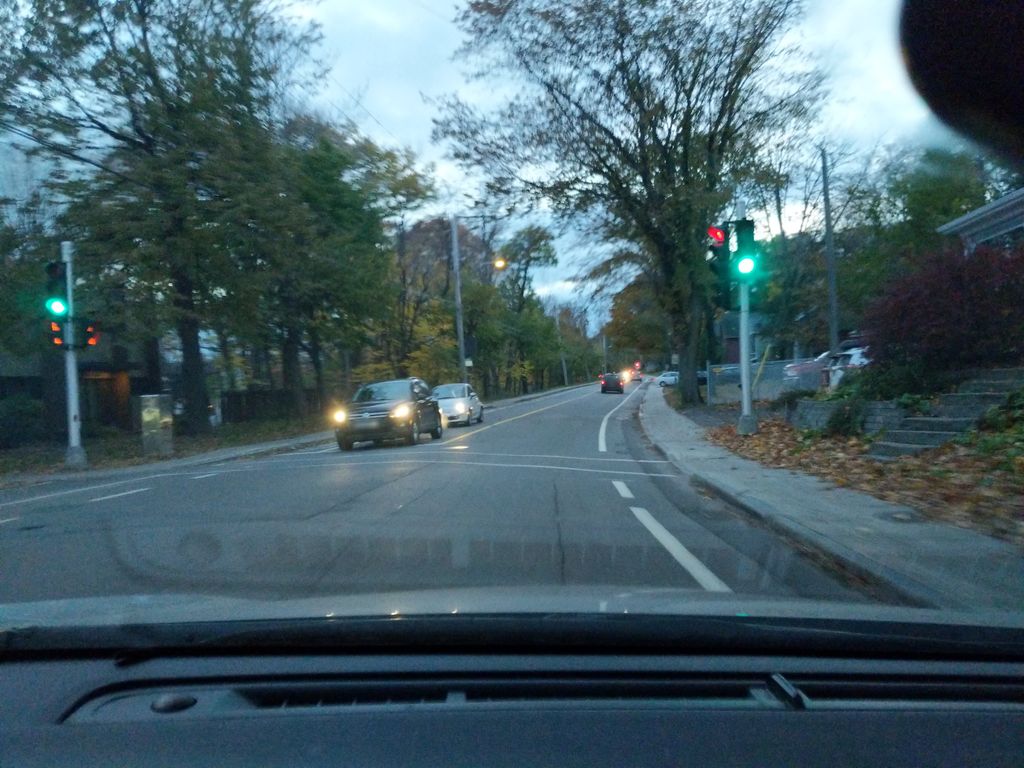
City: quebec_city